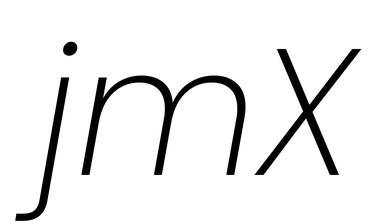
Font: Poppins-ExtraLightItalic